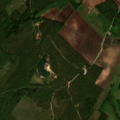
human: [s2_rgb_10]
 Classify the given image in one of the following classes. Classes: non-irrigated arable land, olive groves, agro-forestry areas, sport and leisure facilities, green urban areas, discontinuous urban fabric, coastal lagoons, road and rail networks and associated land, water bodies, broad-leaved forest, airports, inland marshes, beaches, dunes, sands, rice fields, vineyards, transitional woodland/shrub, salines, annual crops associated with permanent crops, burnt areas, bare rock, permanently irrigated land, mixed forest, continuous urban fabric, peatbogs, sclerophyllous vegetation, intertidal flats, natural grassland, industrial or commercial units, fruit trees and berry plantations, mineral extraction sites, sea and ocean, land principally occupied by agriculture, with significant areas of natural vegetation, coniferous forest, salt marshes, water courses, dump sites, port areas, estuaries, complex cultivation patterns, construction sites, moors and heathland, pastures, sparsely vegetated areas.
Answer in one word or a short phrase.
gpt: non-irrigated arable land, coniferous forest, mixed forest, transitional woodland/shrub